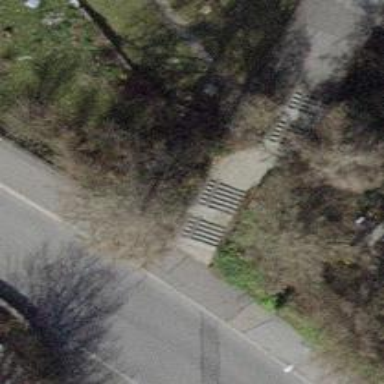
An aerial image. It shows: Road with steps.